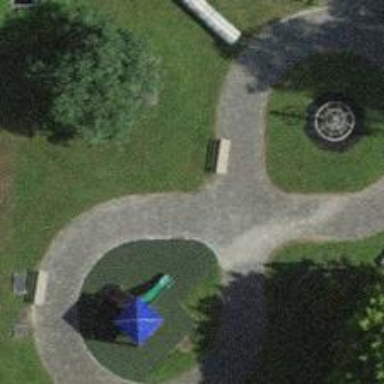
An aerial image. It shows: Playground area for leisure land.